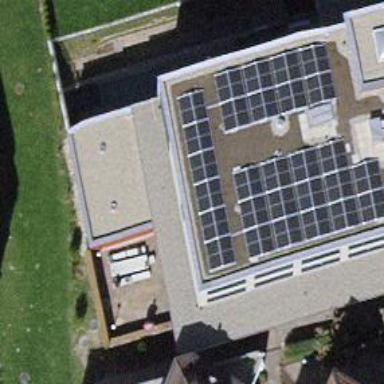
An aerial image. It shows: Solar power generator with photovoltaic panels.